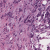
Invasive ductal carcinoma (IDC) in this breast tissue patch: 1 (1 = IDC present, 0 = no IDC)